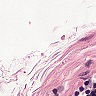
Metastatic tissue present: no